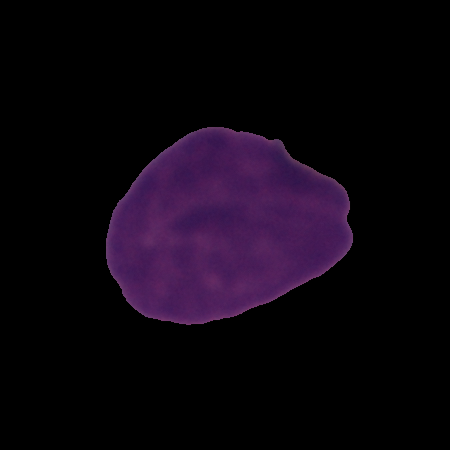
Label: cancer